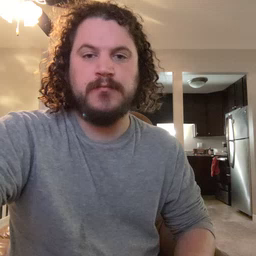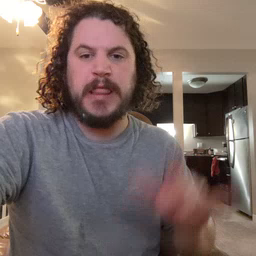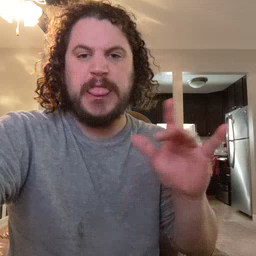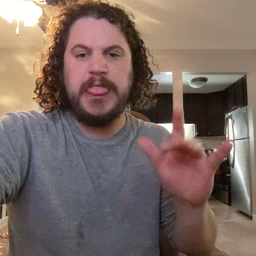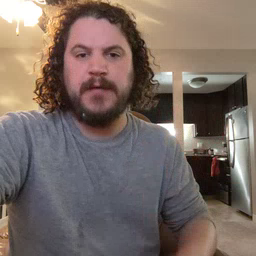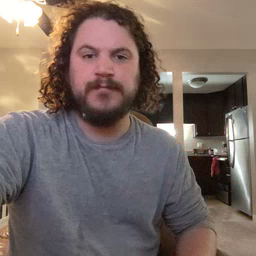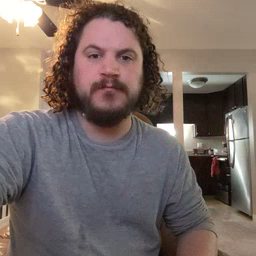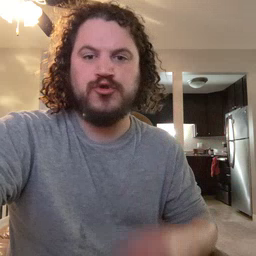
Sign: yucky